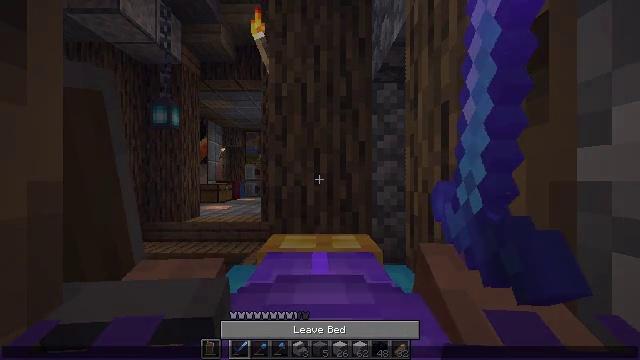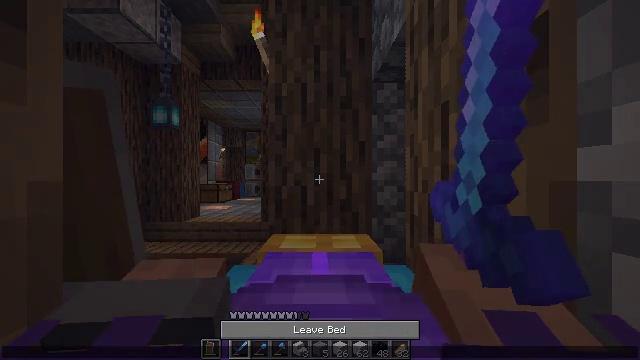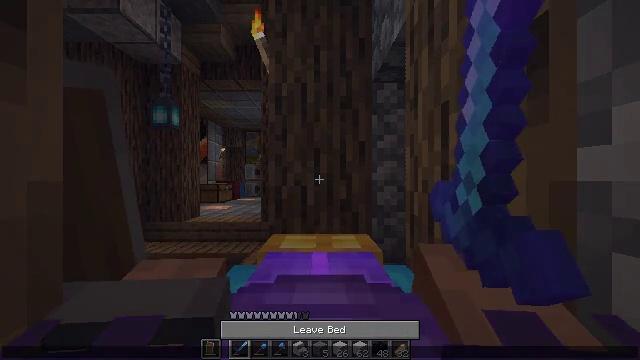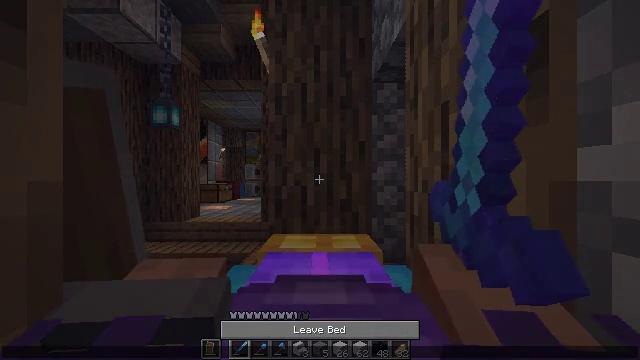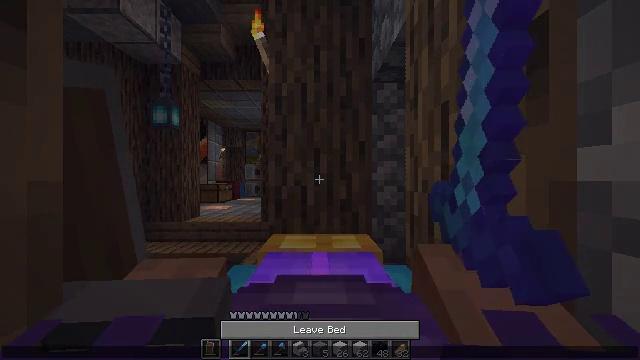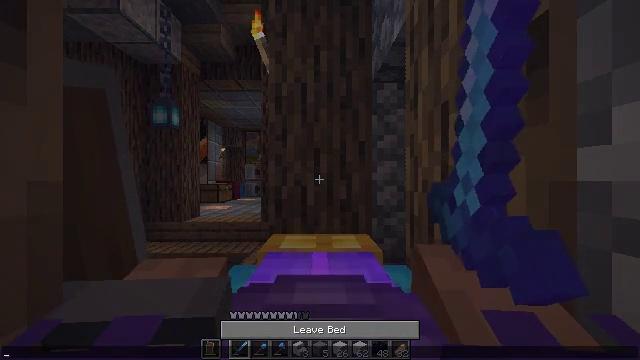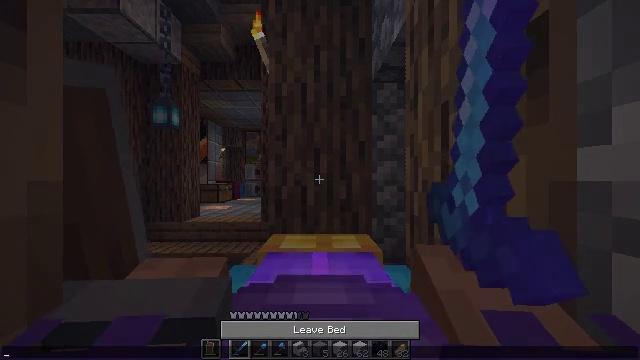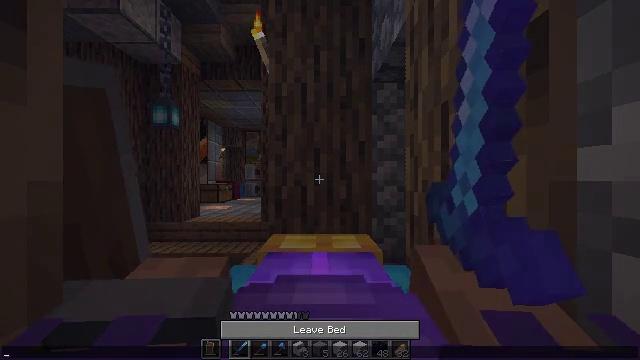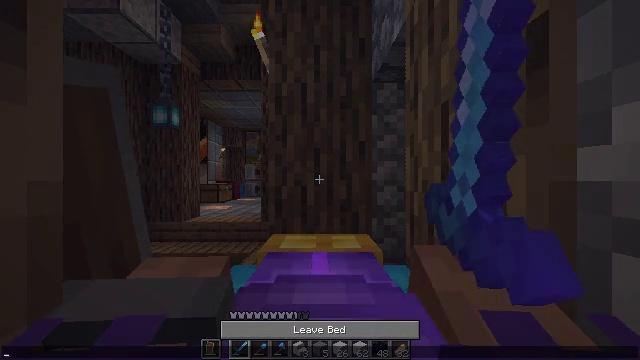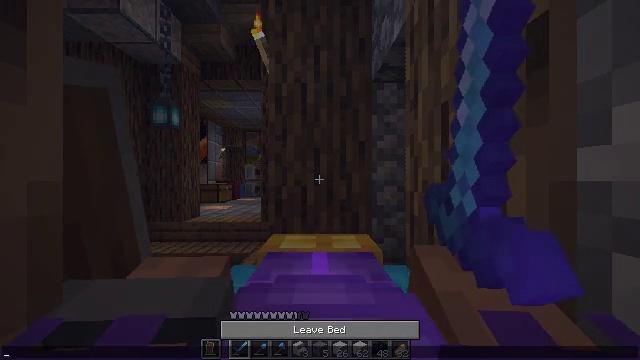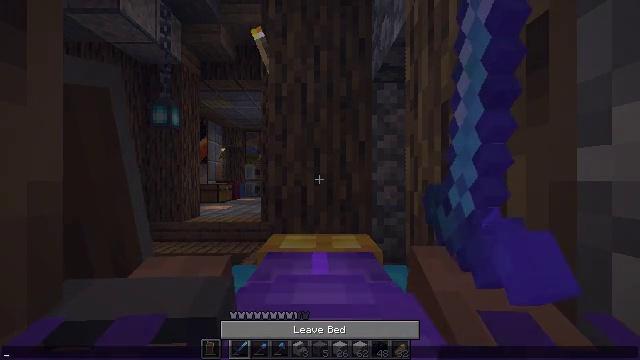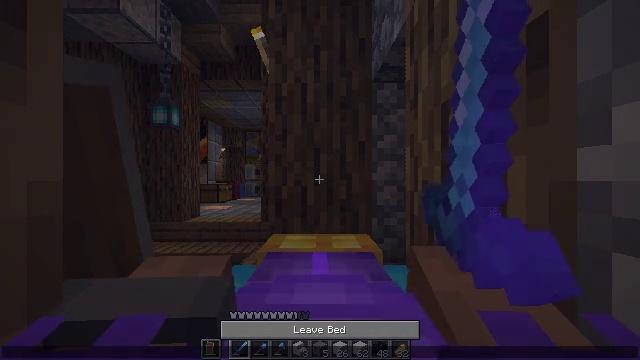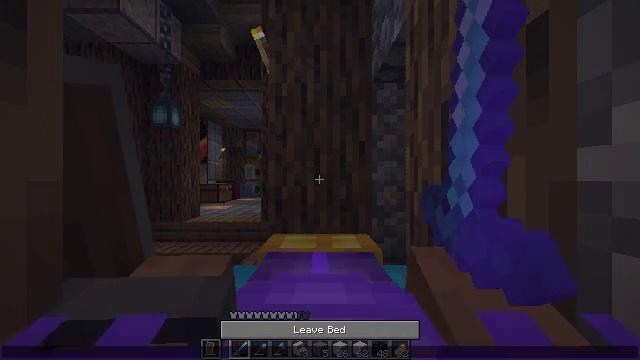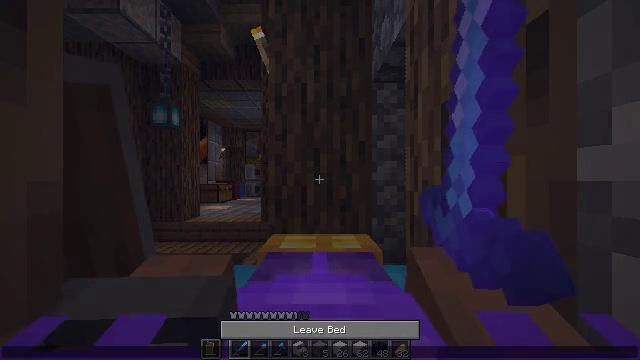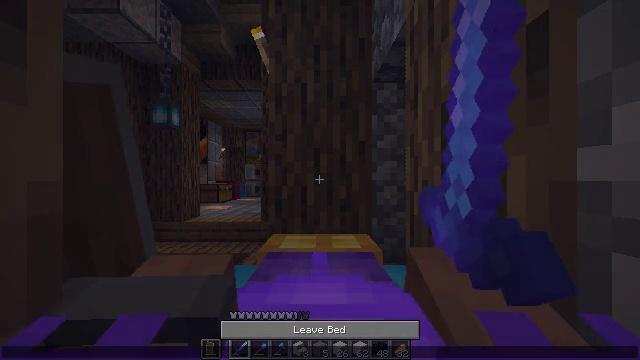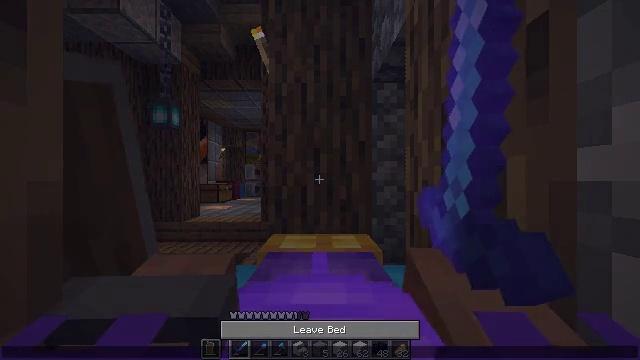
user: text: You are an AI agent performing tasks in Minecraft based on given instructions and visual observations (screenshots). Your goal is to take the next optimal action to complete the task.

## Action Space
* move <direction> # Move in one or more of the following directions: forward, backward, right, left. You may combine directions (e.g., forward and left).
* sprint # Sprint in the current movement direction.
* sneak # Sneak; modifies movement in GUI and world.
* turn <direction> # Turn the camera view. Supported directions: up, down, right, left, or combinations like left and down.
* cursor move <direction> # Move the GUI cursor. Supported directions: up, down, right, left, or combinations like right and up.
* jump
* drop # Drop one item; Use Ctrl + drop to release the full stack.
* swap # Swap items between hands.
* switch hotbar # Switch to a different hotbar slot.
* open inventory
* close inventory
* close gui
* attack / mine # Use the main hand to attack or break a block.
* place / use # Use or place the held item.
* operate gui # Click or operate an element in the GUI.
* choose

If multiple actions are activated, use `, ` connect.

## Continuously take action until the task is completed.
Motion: motion action
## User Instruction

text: Put polished diorite in the crafting table to make polished diorite stairs.
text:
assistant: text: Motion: no_op
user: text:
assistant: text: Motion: no_op
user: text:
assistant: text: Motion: no_op
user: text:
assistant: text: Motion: no_op
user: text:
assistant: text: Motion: no_op
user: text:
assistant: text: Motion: no_op
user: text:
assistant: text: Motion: no_op
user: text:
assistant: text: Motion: no_op
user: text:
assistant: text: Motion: no_op
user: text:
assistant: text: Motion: no_op
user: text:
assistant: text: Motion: no_op
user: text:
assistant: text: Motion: no_op
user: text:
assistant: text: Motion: no_op
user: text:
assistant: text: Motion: no_op
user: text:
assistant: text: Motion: no_op
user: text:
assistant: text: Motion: no_op
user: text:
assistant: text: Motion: no_op
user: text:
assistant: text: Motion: no_op
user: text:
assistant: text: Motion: no_op
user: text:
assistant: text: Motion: no_op
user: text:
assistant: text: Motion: no_op
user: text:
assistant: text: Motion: no_op
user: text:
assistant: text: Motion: no_op
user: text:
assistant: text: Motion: no_op
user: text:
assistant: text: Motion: no_op
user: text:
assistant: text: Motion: no_op
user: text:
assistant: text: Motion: no_op
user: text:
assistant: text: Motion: no_op
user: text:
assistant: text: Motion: no_op
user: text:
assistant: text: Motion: no_op